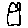
Label: house